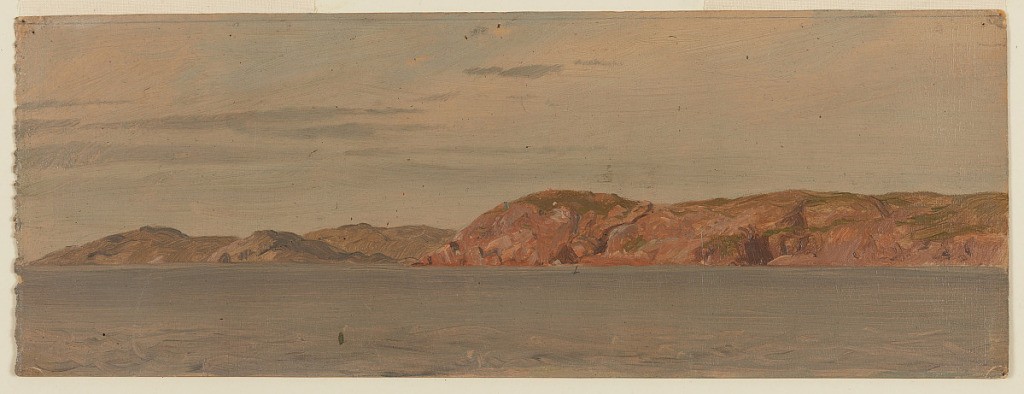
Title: Brimstone Head, Fogo Island, Canada
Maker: Frederic Edwin Church, American, 1826–1900
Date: June–July 1859
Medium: Oil and graphite on paperboard
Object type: Drawing
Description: Landscape sketch showing a view of the mountainous coastline of Fogo Island, including Brimstone Head, on the northern coast of Newfoundland island in Canada. Viewed from the ocean waters, which comprise the foreground, Brimstone Head is visible at center as the tallest, round prominence in the scene. Reddish rocks make up the coastline around Brimstone Head. In the distance at left, three other hills on the coast of Fogo Island are shown green with vegetation. Above, long wispy clouds hang in an otherwise hazy and overcast sky.